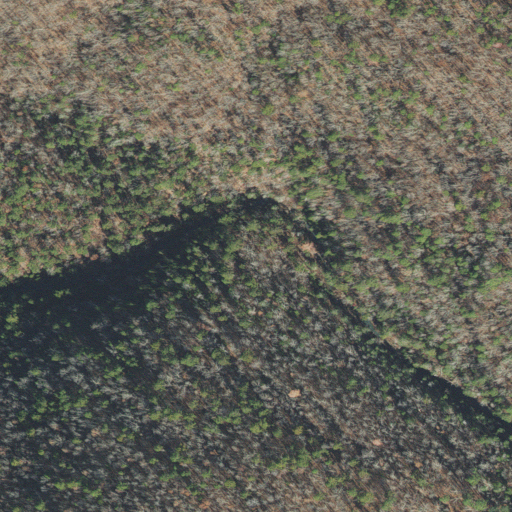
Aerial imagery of valley in Arkansas named Adams Hollow containing deciduous forest and mixed forest